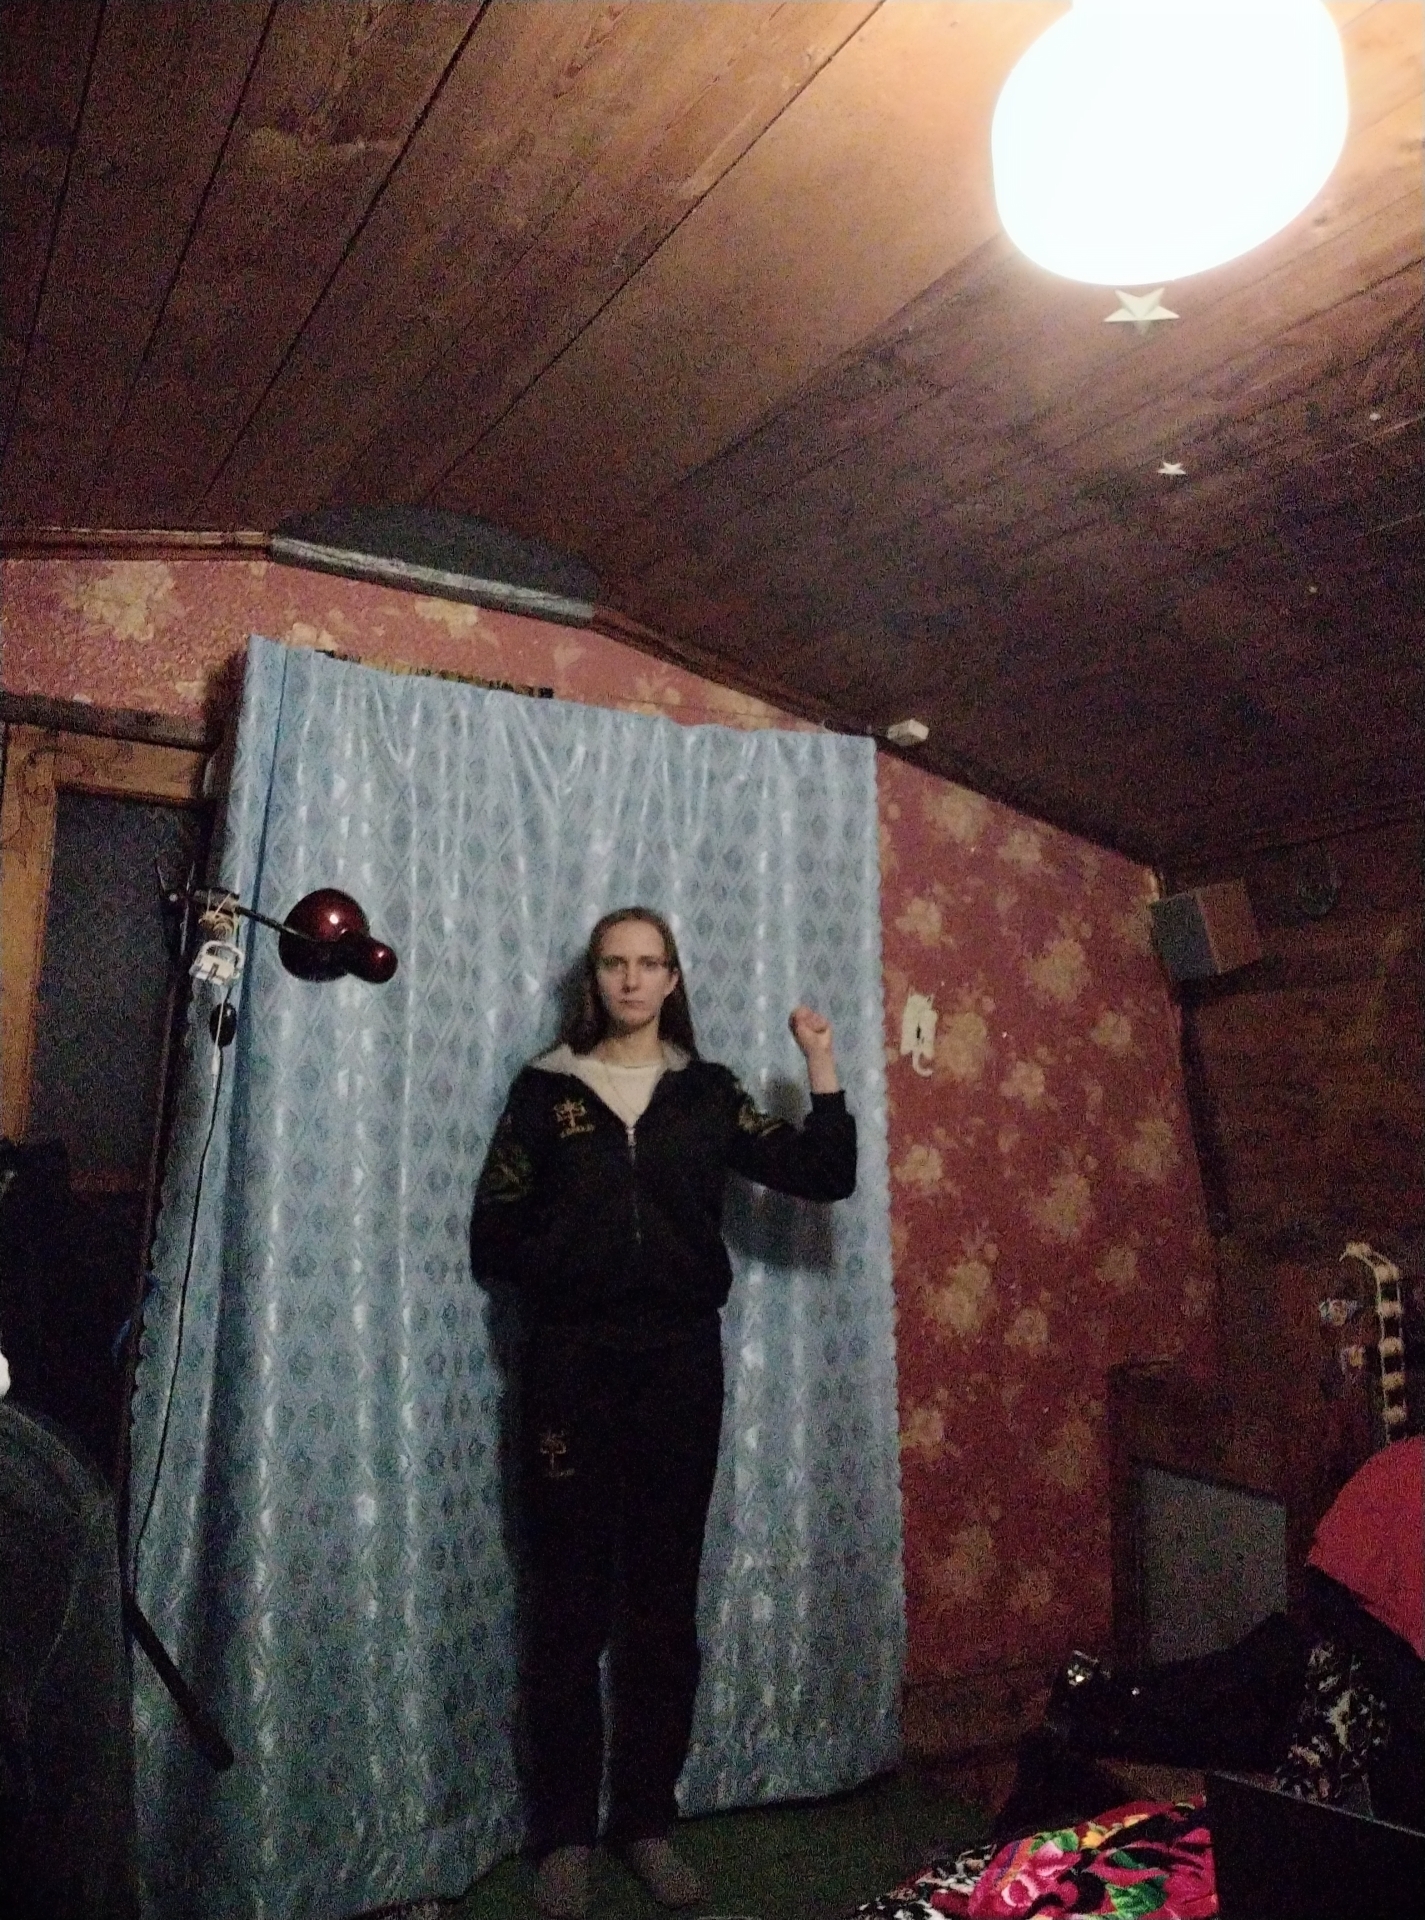
Label: noise